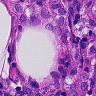
Metastatic tissue present: yes